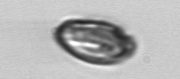
Label: Katodinium_or_Torodinium